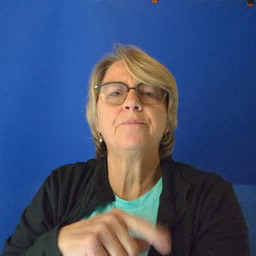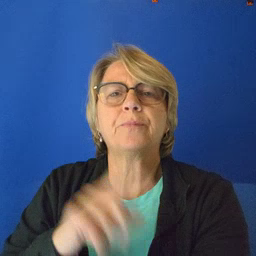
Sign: tooth